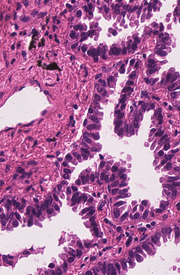
Tumor epithelial tissue: yes
Tumor-associated stroma tissue: yes
Normal tissue: no